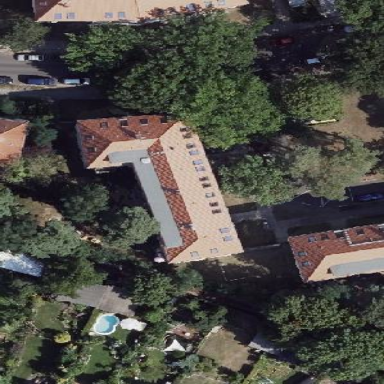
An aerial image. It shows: Apartment building with hipped roof.